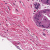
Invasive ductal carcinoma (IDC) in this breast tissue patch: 0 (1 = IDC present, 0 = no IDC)